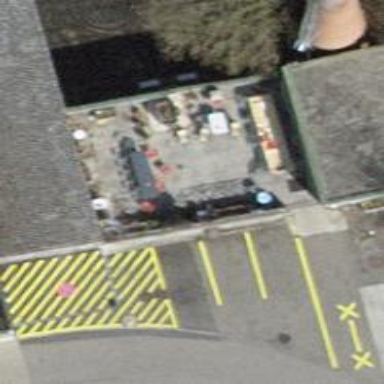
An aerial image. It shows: Ambulance station for emergencies.